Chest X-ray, PA view. Patient: 46 years old, sex F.
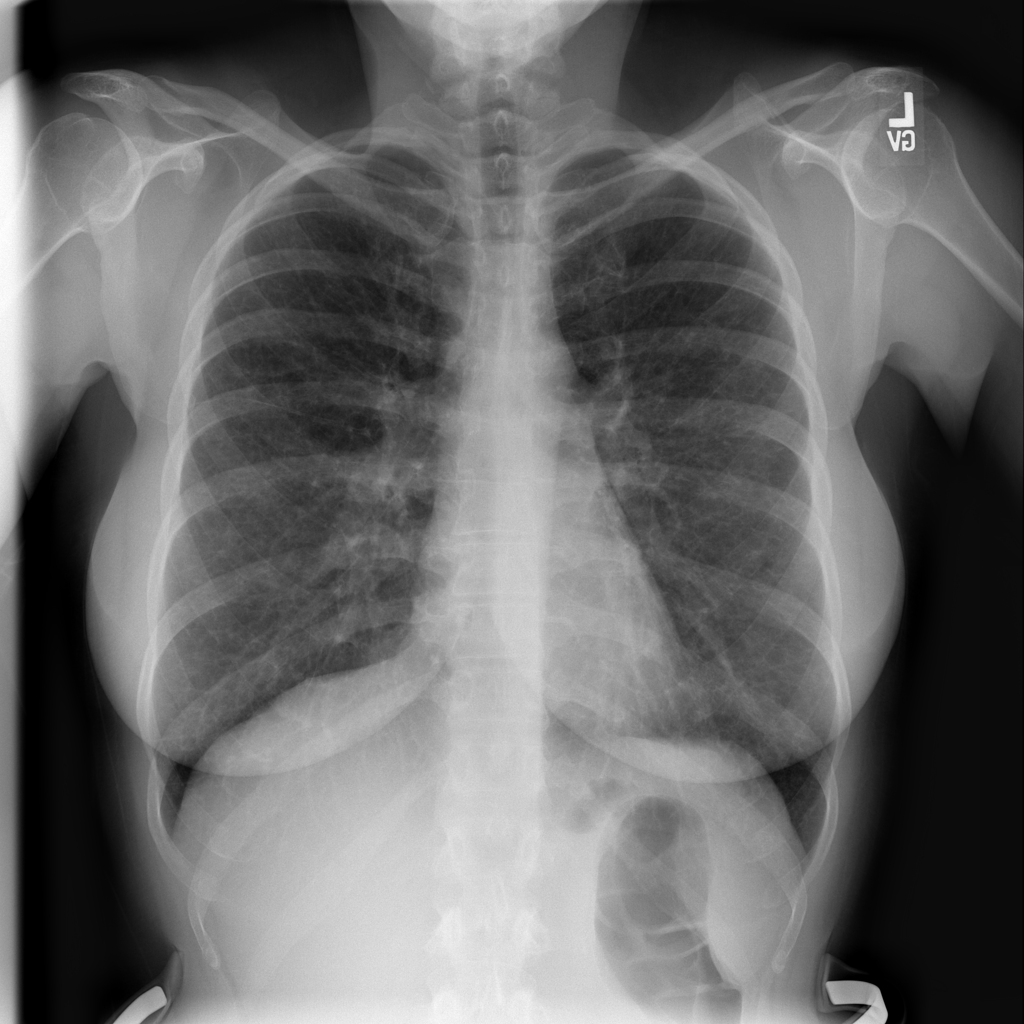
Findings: Pneumothorax